Question: Given the following contrived example:

I would like to query my data for all objects that are either cats or dogs. I want the result set ordered by name regardless of species, so fetching all cats then fetching all dogs won't do. I want to do this in a single query.
One way to do this would be to add a petType field to Pet, give every record a petType value that identifies the sub-entity it belongs to, then query like so:
'''
NSEntityDescription *entity = [NSEntityDescription entityForName:@"Pet"
inManagedObjectContext:myMOC];
[fetchRequest setEntity:entity];
// petType values: 1 = dog, 2 = cat, 3 = goldfish. Yuk.
NSPredicate *p = [NSPredicate predicateWithFormat:@"petType = 1 OR petType = 2"]
[fetchRequest setPredicate:p];
// etc...
'''
But the mere thought of doing it that way makes me shudder. Is there a better way?
---
: Thanks to all those who've replied - there are some really good, well-thought out solutions here and I appreciate all of them.
To give this some context, the real data model is a little more complex than this (aren't they always), but it's pretty well organised. I've designed more than my fair share of data schemas in my time and I'm happy that the entities and their relationships are well considered. This issue has come about because (to extend the already shaky contrived example) the client originally wanted:
- - - -
So far, so good. But they also want a view showing a combined list of all cats and dogs "because little girls like cats and dogs". (Initially it was cats and goldfish, for the same reason.) There isn't really a way to naturally group that subset of the concrete entities; it's really rather arbitrary.
So far, Dave Dribin's "abstract intermediate entity" approach seems like the cleanest solution, although in my case I think it would feel somewhat artificial; really the only way you could truthfully label the intermediate entity would be as "ThingLittleGirlsLike"! :)
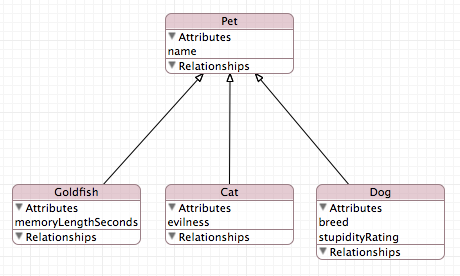
Answer: As you've found out, you cannot use 'entity.name' in your fetch predicate for SQLite stores (you use it on other store types). You can add a 'petType', as you suggest, which works well enough, but makes me shudder, too. As an alternative, you could fetch all 'Pets', and then filter the fetched results based on 'entity.name'. But that's a bit inefficient, since you're loading more entities than you need and your doing in-memory filtering that SQLite could be doing on your behalf.
I think the real question is: what are you trying to do? If you really need to fetch 'Cats' and 'Dogs' without 'Goldfish', then your model should reflect that. You could insert a 'FourLeggedPet' abstract entity as a parent of 'Cat' and 'Dog'. Then, in your fetch request, use 'FourLeggedPet' as the entity with 'setIncludesSubentities:YES'.